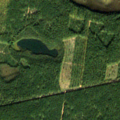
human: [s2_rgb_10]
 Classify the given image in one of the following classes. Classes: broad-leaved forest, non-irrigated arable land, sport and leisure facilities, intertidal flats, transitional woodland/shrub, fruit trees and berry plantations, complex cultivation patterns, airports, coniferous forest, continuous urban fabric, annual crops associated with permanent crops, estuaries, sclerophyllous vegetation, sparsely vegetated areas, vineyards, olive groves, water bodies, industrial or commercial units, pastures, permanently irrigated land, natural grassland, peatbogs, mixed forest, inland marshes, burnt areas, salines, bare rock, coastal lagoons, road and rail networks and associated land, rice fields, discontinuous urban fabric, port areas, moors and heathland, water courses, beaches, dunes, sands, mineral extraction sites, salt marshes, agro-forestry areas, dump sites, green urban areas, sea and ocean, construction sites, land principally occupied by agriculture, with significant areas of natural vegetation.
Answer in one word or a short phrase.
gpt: coniferous forest, peatbogs